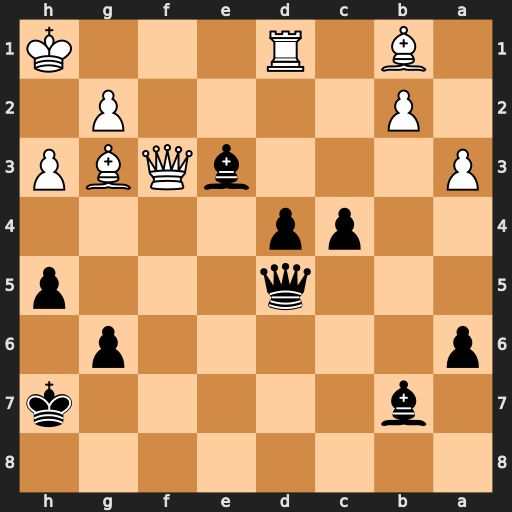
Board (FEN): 8/1b5k/p5p1/3q3p/2pp4/P3bQBP/1P4P1/1B1R3K
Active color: b
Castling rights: -
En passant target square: -
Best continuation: Qxf3 gxf3 Bxf3+ Kh2 Bxd1